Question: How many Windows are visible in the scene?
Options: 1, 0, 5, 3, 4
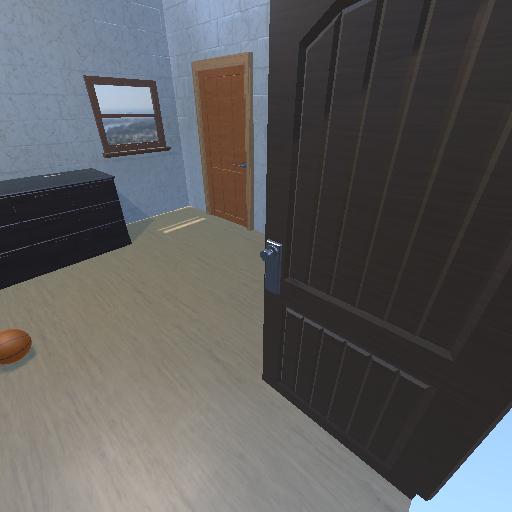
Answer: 1